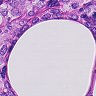
Metastatic tissue present: yes